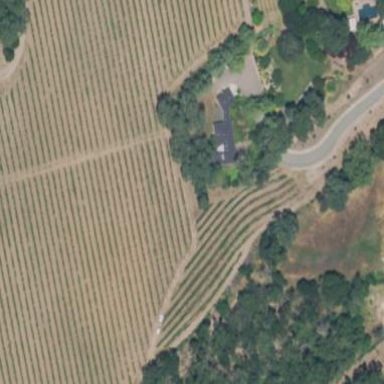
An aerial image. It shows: Vineyard where grapes are grown.